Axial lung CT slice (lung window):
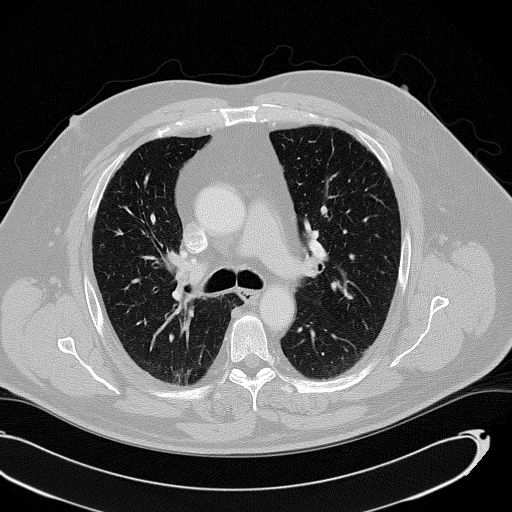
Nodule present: no